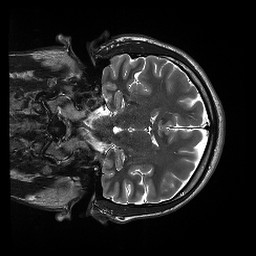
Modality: T2w
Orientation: coronal
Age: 23
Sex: male
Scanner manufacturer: siemens
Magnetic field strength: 3 T
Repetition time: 13.52 s
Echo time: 0.088 s